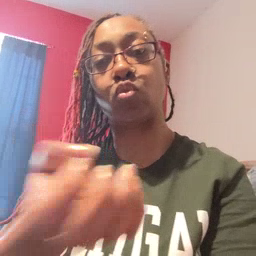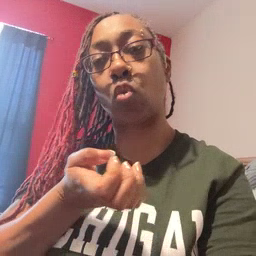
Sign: drawer